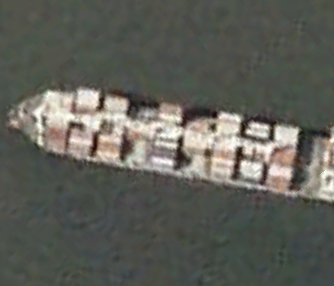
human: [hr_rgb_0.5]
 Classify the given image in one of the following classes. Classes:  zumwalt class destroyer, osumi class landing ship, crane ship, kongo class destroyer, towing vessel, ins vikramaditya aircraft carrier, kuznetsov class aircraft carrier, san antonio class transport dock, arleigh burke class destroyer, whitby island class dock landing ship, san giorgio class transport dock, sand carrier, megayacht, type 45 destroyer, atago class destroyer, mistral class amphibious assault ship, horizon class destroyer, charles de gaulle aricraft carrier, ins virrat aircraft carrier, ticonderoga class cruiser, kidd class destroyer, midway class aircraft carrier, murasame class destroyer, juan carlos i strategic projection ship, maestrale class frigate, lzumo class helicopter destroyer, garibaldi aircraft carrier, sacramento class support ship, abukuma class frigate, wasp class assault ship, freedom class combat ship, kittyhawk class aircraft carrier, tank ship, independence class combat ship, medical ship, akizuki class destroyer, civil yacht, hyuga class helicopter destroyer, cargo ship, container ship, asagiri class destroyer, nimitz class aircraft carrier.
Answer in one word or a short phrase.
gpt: Container ship